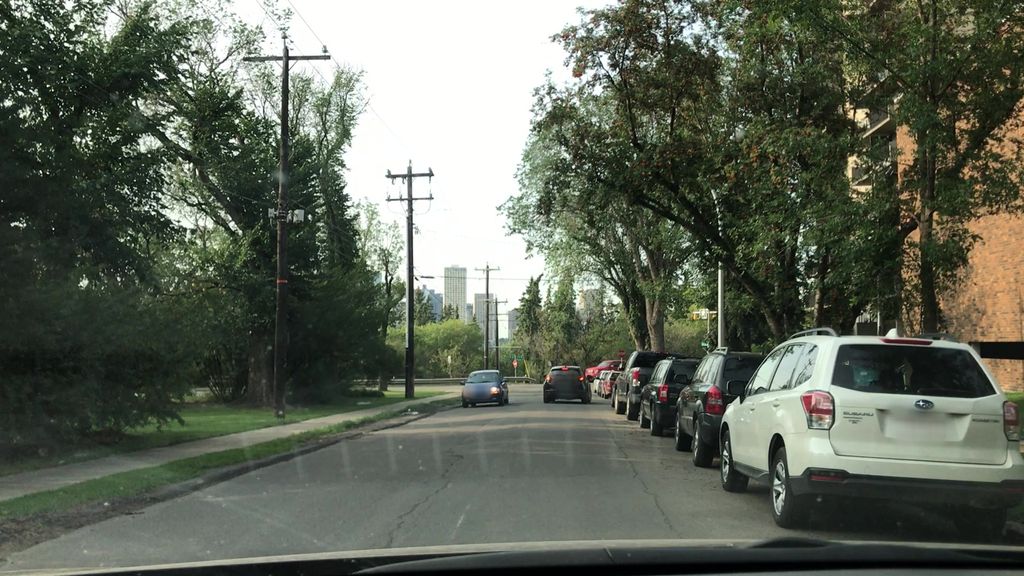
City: edmonton